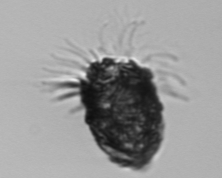
Label: Tintinnopsis